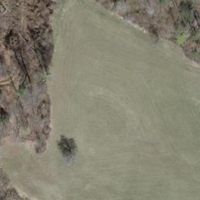
EUNIS habitat code: 44
Species observed at this site:
Chorthippus biguttulus